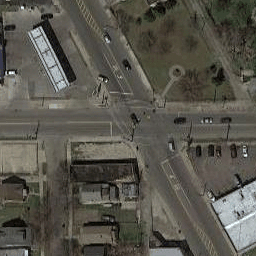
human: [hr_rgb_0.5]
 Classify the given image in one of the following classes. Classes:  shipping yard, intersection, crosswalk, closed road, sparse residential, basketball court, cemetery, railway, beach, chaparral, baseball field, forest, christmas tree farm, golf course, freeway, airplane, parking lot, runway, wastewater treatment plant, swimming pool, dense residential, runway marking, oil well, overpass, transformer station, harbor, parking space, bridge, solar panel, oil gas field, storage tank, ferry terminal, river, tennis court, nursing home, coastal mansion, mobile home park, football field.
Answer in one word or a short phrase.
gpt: intersection